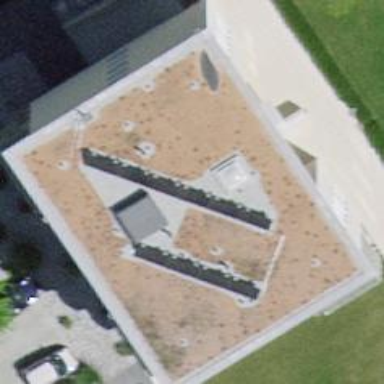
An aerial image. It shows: Apartment building with flat roof.